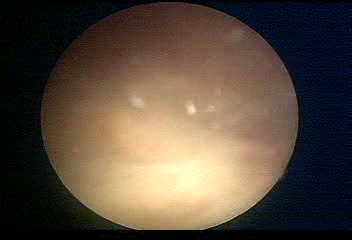
Modality: WLC
Class: Normal mucosa
Bladder cancer association: No